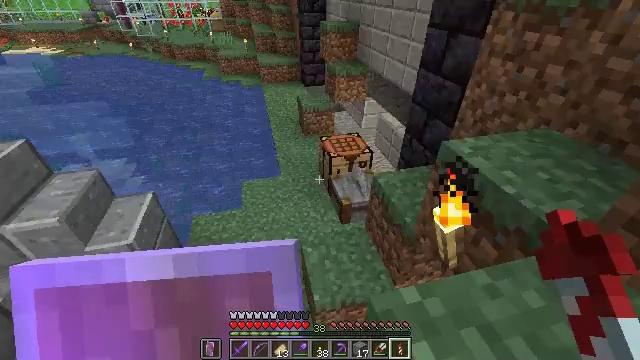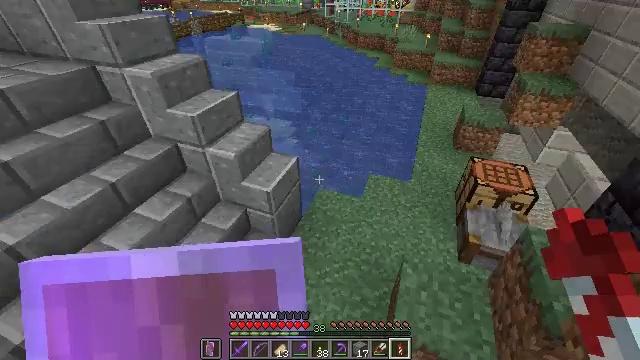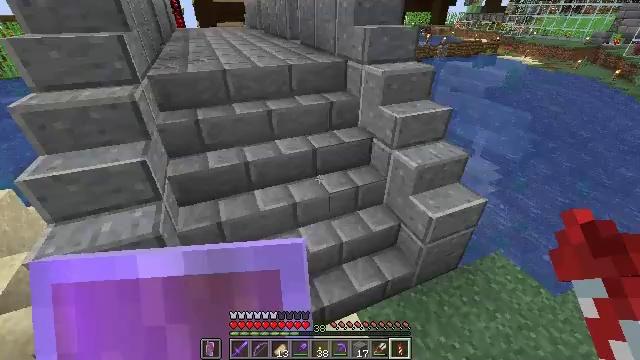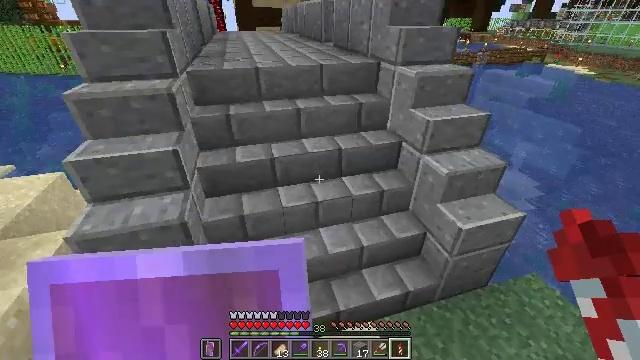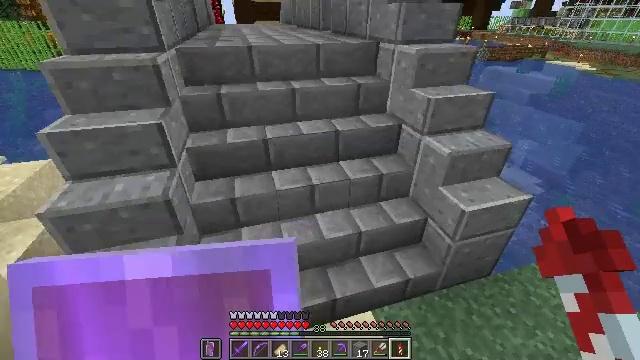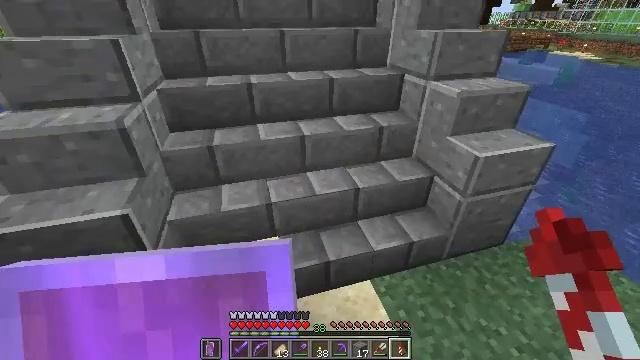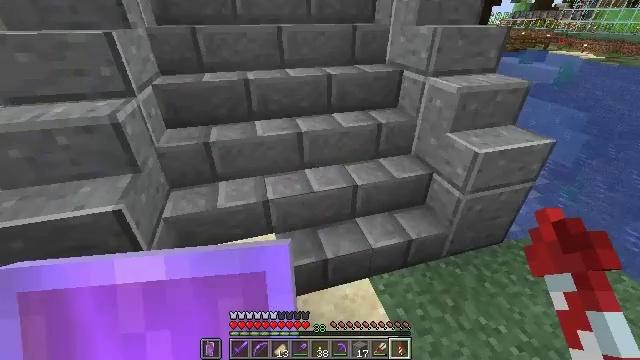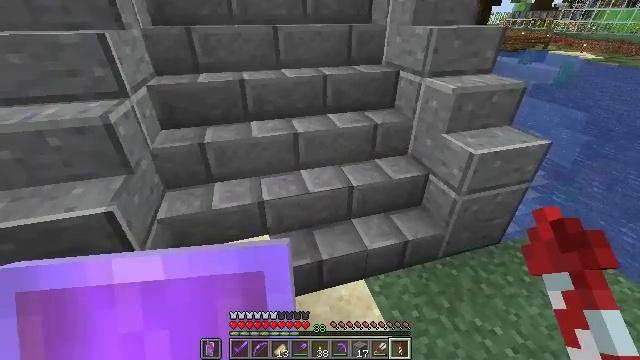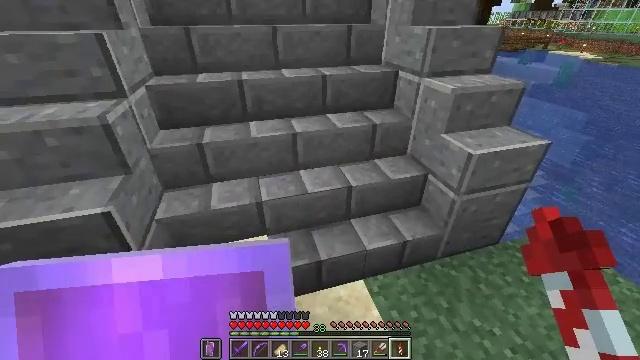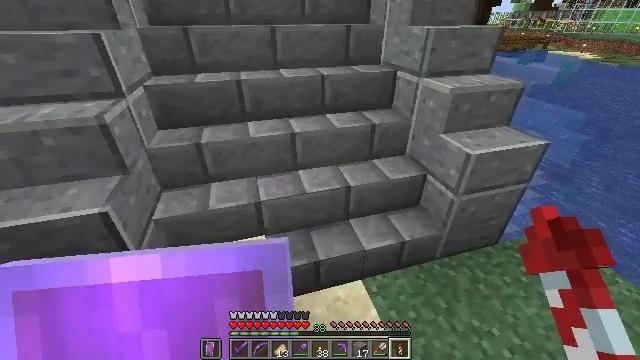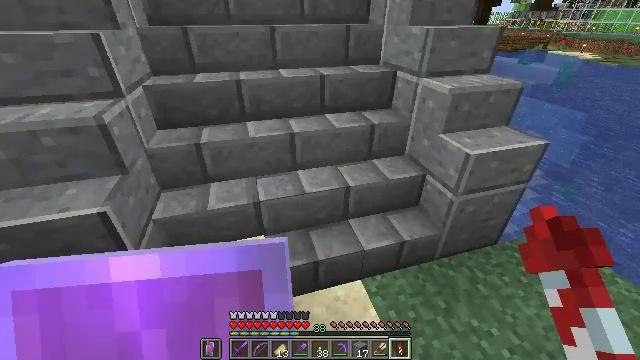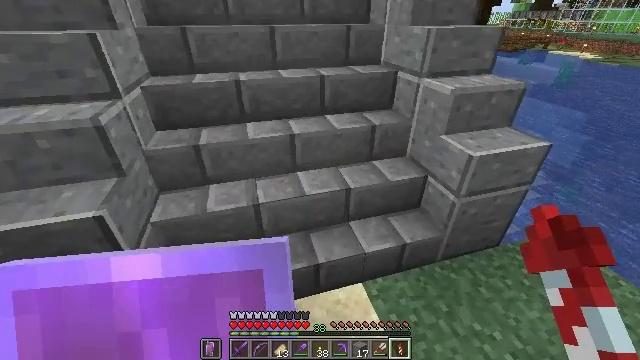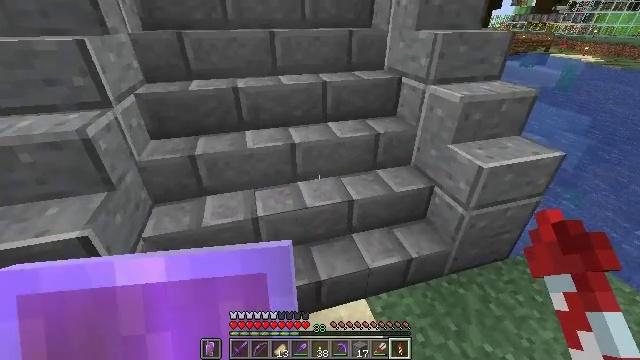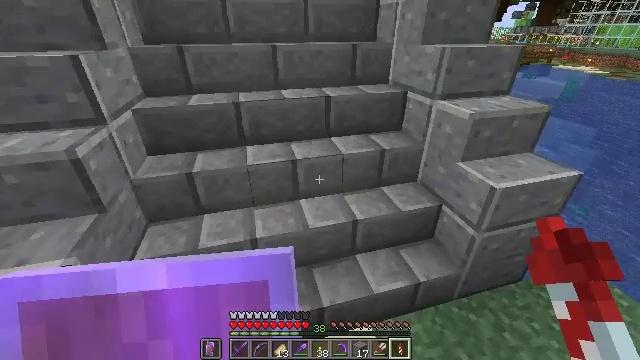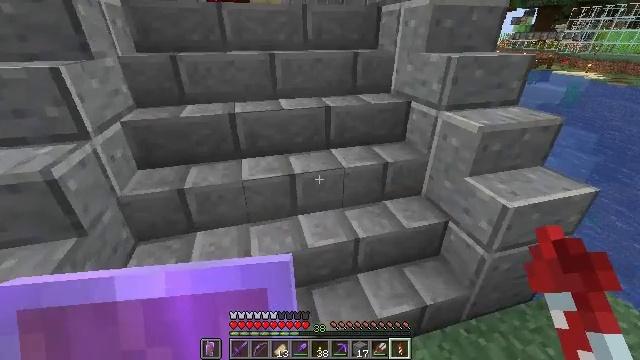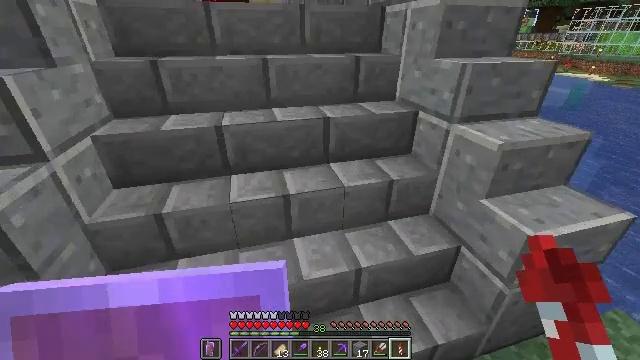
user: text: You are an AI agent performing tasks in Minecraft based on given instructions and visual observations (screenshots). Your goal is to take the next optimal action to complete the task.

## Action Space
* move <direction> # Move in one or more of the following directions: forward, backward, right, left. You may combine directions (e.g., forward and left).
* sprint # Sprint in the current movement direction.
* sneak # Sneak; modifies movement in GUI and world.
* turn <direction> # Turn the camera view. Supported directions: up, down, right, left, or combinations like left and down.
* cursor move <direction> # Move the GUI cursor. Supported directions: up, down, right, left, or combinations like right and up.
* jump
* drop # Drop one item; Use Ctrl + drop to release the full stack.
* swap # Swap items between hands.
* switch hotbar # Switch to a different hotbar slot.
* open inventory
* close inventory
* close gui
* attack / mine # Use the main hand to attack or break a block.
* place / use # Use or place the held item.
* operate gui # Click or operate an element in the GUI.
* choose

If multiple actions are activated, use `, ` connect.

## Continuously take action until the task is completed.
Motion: motion action
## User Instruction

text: Drop oak leaves.
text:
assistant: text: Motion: turn left and down
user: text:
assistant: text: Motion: turn left and up
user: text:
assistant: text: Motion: turn left and up
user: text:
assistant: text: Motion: no_op
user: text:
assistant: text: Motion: no_op
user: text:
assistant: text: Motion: no_op
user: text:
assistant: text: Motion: no_op
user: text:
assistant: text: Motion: no_op
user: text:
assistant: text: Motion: no_op
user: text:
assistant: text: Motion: no_op
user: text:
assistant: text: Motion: move forward
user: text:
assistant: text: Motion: move forward
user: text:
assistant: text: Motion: move forward, turn up
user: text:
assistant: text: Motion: move forward, turn up
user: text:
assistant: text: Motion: move forward
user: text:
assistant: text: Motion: move forward
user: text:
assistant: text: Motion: move forward, turn right and up
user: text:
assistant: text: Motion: move forward, turn right and up
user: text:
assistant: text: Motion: move forward, turn right and down
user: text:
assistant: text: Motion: move forward, turn right and down
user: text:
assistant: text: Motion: move forward, turn right
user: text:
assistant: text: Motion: move forward
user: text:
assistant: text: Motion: move forward, turn left
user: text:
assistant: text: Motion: move forward, turn left
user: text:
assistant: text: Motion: move forward, turn left
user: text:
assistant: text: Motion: move forward
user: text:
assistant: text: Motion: move forward
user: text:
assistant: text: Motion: move forward
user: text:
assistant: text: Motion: move forward
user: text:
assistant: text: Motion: move forward